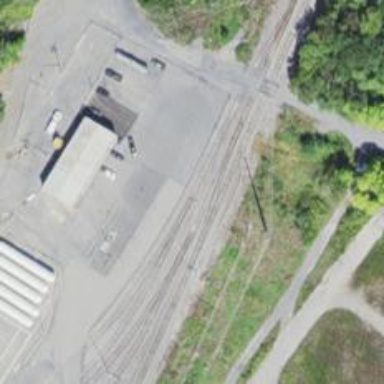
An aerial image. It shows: Railway siding for service.